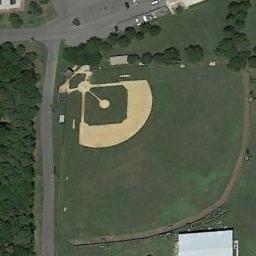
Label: baseball_diamond